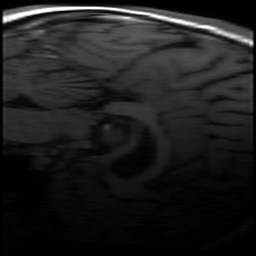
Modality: T1w
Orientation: sagittal